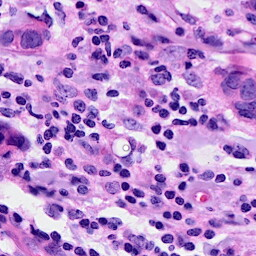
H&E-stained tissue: Breast